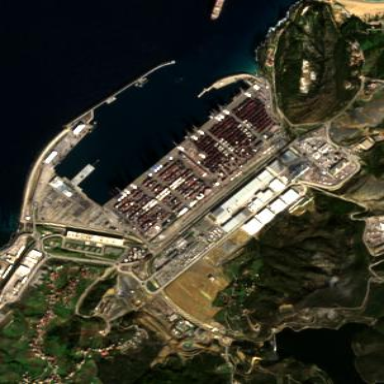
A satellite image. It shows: Industrial area serving as port with cargo containers.